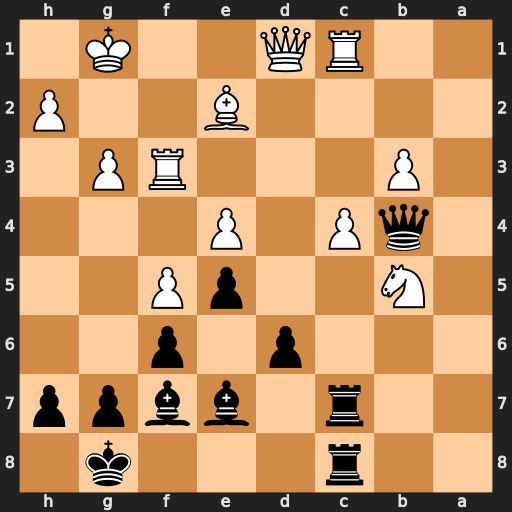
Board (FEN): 2r3k1/2r1bbpp/3p1p2/1N2pP2/1qP1P3/1P3RP1/4B2P/2RQ2K1
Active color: b
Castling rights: -
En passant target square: -
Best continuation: Qxb5 cxb5 Rxc1 Qxc1 Rxc1+